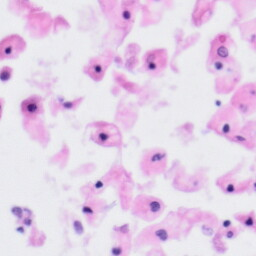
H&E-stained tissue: Tonsil